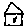
Label: house